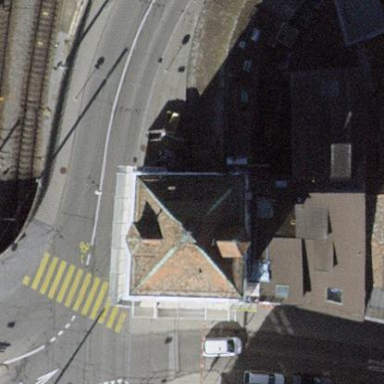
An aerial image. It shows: Historic tower building with pyramidal roof shape.